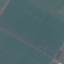
Land use / land cover: AnnualCrop